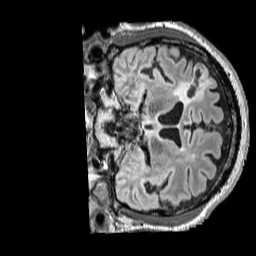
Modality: FLAIR
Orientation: coronal
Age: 53
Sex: male
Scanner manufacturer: siemens
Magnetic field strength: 3 T
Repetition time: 5 s
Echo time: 0.387 s